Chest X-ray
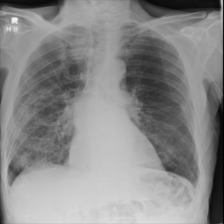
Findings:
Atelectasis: negative
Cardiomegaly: negative
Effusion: negative
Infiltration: negative
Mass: negative
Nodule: negative
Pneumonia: negative
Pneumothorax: negative
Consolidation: negative
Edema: negative
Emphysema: negative
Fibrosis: positive
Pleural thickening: negative
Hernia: negative